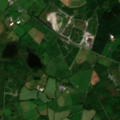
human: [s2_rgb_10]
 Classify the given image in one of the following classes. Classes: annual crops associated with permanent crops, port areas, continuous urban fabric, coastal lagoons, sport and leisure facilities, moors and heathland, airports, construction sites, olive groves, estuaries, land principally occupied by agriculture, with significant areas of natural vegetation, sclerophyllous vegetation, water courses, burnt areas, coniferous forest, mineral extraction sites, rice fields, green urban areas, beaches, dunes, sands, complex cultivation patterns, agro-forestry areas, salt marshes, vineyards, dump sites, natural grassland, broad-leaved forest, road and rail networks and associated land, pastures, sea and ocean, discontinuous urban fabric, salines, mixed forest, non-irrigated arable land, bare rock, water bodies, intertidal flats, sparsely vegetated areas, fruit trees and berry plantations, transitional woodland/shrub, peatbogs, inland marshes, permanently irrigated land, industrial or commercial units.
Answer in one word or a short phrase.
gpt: mineral extraction sites, pastures, land principally occupied by agriculture, with significant areas of natural vegetation